Question: I am using highcharts and I have made a directive called sparkLine
here is its code:
'''
chartModule.directive('sparkLine', function () {
return {
restrict: 'E',
scope: {
series: '=',
lineName: '=',
lineTooltip: '=',
xAxisEnabled: '=',
yAxisEnabled: '=',
lineColor: '='
},
replace: true,
template: '<div></div>',
link: function (scope, element, attrs) {
var xEnable = (typeof (attrs.xAxisEnabled) == 'undefined') ? false : true;
var yEnable = (typeof (attrs.yAxisEnabled) == 'undefined') ? false : true;
var lColor = (typeof (attrs.lineColor) == 'undefined') ? '#808080' : lineColor;
$(element).highcharts({
chart:
{
type: 'line',
width: attrs.width,
height: attrs.height,
backgroundColor: attrs.backgroundColor
},
title: {
text: ''
},
plotOptions: {
series: {
marker: {
radius: (typeof (attrs.pointRadius) == 'undefined') ? 2 : attrs.pointRadius,
}
}
},
navigation: {
buttonOptions: {
enabled: false
}
},
credits: {
enabled: false
},
xAxis: {
lineColor: 'transparent',
tickWidth: 0,
lineHeight: 0,
labels: {
enabled: xEnable
},
categories: []
},
yAxis: {
lineColor: 'transparent',
gridLineColor: 'trasparent',
title: {
text: ''
},
labels: {
enabled: yEnable
},
plotLines: [{
value: 0,
width: 1,
color: lColor
}]
},
tooltip: {
formatter:
function () {
return scope.lineTooltip(this.x, scope.lineName, this.y.toLocaleString());
},
hideDelay: 50
},
legend: {
enabled: false
},
series: [{
name: '',
data: []
}]
});
scope.$watch('series', function () {
var chart = $(element).highcharts();
scope.newperiodsTrends = [];
scope.categoriesPeriods = [];
angular.forEach(scope.series, function (elm, index) {
scope.newperiodsTrends.push(elm.Value);
scope.categoriesPeriods.push(elm.IterationName);
});
chart.series[0].setData(scope.newperiodsTrends);
chart.xAxis[0].setCategories(scope.categoriesPeriods);
});
}
}
'''
});
the usage for this directive in my code is:
'''
<spark-line series="dataSeries" line-tooltip="tooltip" line-name="'Value'" class="sparkLine">
'''
in my html code I am using angularjs and I have created a table using ng-repeat:

my problem is that i cannot remove the xAxis from one of the graphs.
I found the problem:
when i removed the height and width that are included inside a css file (class = "sparkLine")
the line was removed maybe its a highchart glitch...
if there is a solution for it I would very much like to hear about it
thanks
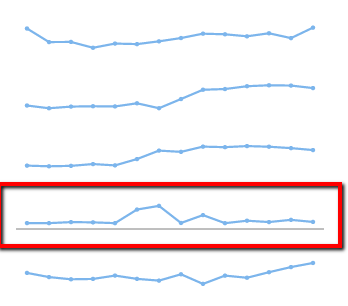
Answer: As for Highcharts you can remove axis using Axis.remove - <URL>.
If you want to hide it from view you are doing it correctly if
'''
xAxis: {
...
lineWidth: 0,
minorGridLineWidth: 0,
lineColor: 'transparent',
...
labels: {
enabled: false
},
minorTickLength: 0,
tickLength: 0
}
'''
<URL>
Live example, like jsFiddle would be very helpful to determinate origin of the unwanted grey line.